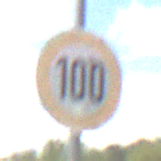
Verkehrszeichen: Geschwindigkeit100
Umgebung: Outdoor, Nature
Tageszeit: Midday
Wetter: PartlyCloudy
Licht: Natural
Jahreszeit: NotSpecified
Kontrast: HighContrast